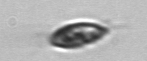
Label: flagellate